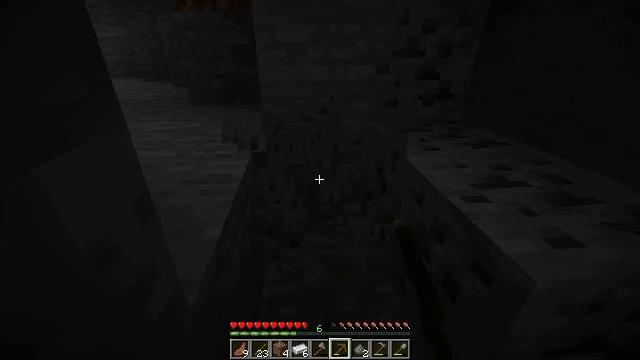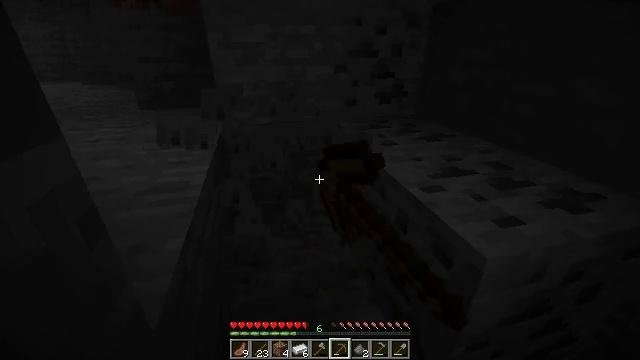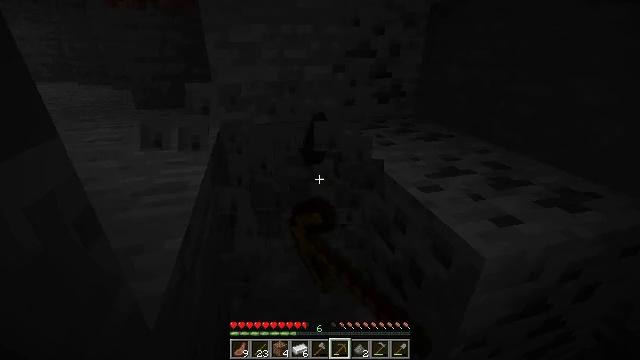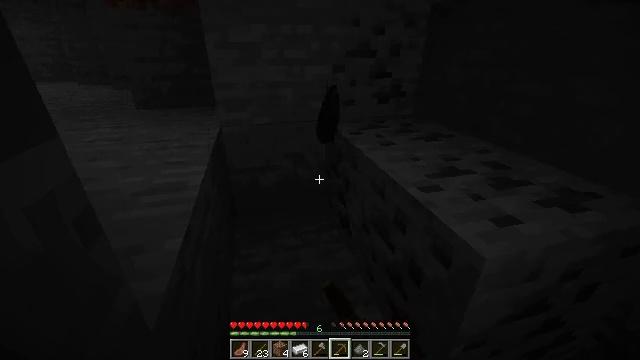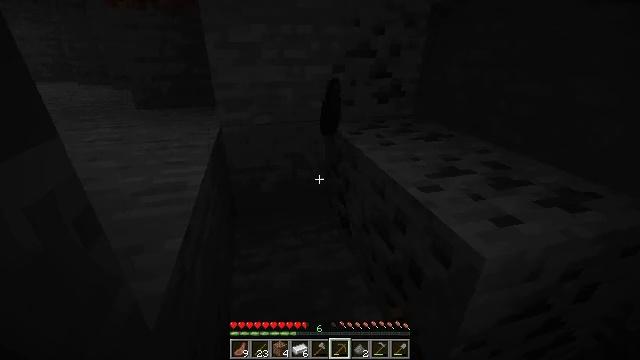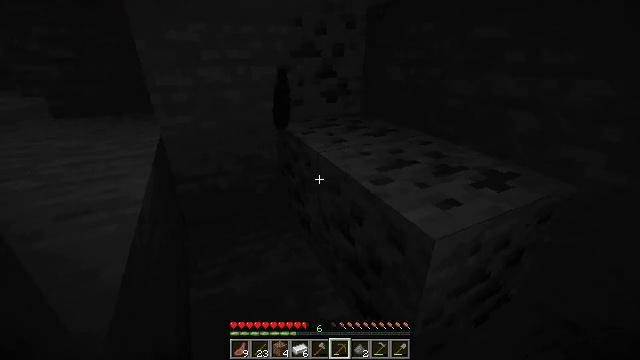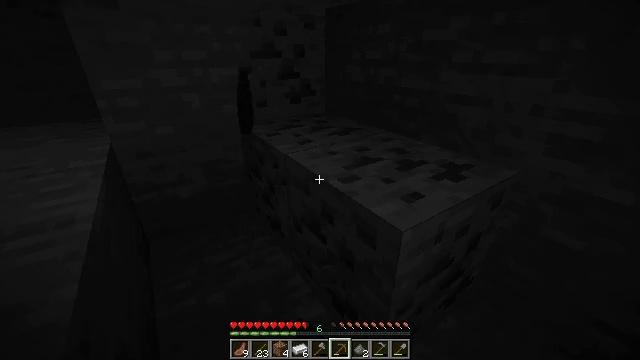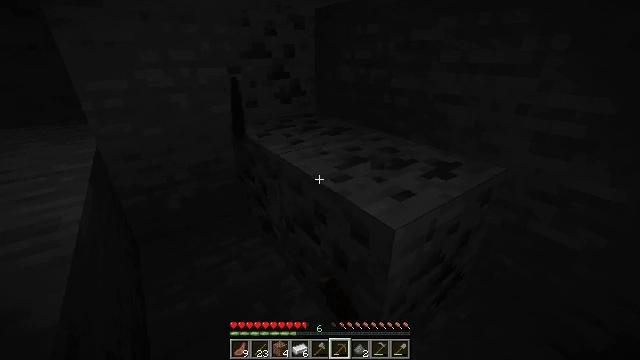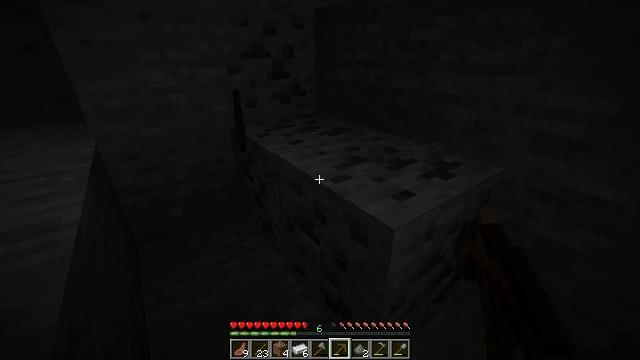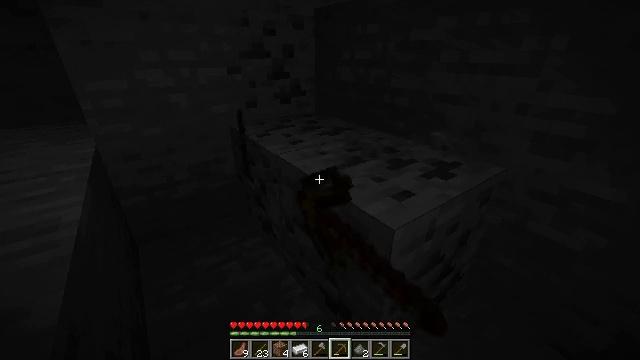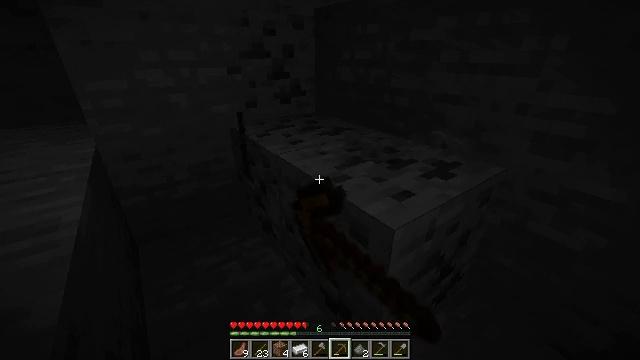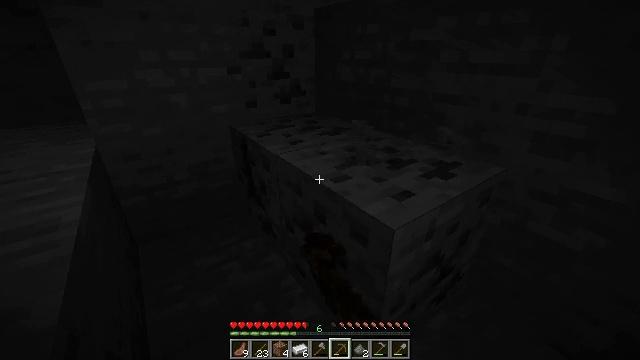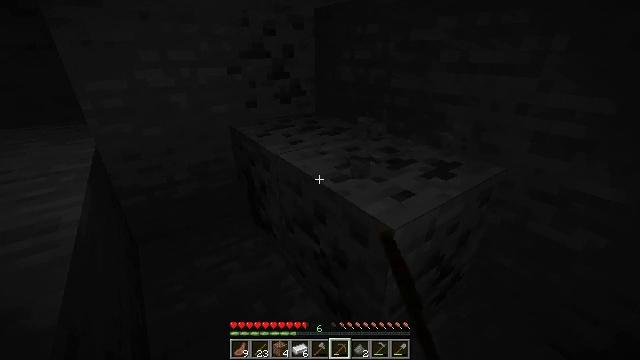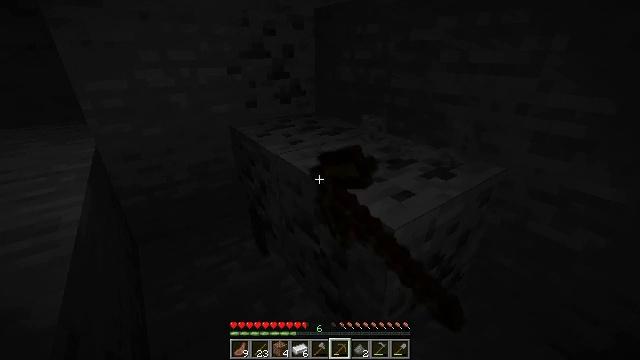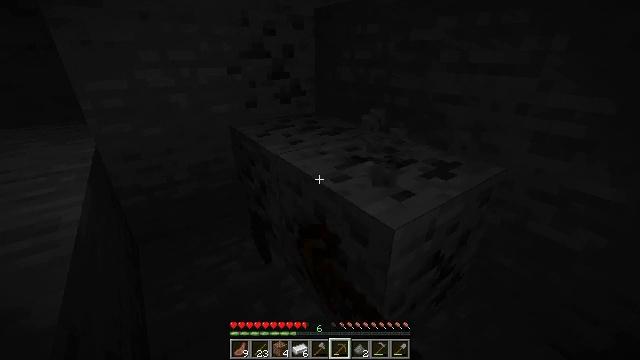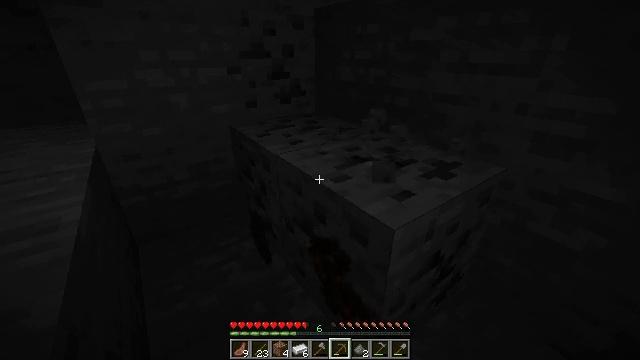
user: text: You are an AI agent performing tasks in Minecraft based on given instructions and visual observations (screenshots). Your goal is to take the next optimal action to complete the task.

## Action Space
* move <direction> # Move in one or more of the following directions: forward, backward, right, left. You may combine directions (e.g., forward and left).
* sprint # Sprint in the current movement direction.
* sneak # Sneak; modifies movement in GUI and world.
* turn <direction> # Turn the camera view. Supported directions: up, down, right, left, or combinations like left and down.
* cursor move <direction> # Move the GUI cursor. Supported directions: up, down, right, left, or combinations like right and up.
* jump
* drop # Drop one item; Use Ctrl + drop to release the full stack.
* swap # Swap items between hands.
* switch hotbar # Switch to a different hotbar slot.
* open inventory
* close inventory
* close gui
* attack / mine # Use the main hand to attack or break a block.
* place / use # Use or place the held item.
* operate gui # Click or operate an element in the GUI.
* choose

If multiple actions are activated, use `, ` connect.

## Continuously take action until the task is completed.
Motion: motion action
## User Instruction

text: Gather coal ore with a pickaxe.
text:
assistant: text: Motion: turn right, attack / mine
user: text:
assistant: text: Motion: attack / mine
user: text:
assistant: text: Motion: attack / mine
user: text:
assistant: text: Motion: attack / mine
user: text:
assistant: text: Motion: turn right, attack / mine
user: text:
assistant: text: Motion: turn right, attack / mine
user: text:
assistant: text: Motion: turn right, attack / mine
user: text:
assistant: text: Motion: attack / mine
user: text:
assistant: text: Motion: attack / mine
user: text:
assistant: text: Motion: attack / mine
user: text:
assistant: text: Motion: attack / mine
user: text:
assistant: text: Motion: attack / mine
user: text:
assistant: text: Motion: attack / mine
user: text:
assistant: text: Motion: attack / mine
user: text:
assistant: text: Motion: attack / mine
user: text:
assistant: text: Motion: attack / mine
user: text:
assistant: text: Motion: attack / mine
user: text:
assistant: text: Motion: attack / mine
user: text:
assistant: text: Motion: attack / mine
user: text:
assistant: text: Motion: attack / mine
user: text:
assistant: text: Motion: attack / mine
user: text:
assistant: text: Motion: attack / mine
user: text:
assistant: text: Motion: attack / mine
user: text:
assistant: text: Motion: attack / mine
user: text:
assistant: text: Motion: attack / mine
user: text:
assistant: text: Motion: attack / mine
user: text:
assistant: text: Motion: attack / mine
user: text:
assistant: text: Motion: attack / mine
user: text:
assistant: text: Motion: attack / mine
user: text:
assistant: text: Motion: attack / mine